Field crop: maize
Growth stage: 2
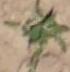
Species: atriplex